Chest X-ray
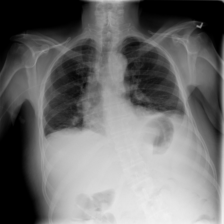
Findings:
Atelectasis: negative
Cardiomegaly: negative
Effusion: negative
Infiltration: negative
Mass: negative
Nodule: negative
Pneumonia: negative
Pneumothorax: negative
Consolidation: negative
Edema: negative
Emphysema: negative
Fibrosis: negative
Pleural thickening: negative
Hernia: negative